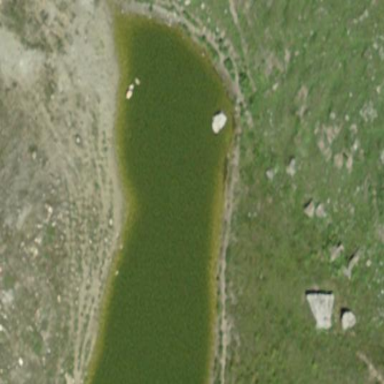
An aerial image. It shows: Serene lake surrounded by nature.